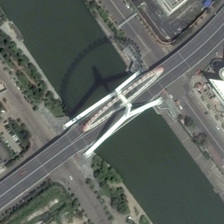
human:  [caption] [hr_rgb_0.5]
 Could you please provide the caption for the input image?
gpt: some green plants are in two sides of a river with a bridge on it .

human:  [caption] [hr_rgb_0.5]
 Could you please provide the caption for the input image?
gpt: some green plants are in two sides of a river with a bridge on it .

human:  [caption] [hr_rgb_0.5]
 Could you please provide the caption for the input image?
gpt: some green plants are in two sides of a river with a bridge on it .

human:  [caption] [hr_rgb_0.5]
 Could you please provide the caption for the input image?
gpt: some green plants are in two sides of a river with a bridge on it .

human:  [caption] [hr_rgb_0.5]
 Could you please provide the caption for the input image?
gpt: some green plants are in two sides of a river with a bridge on it .